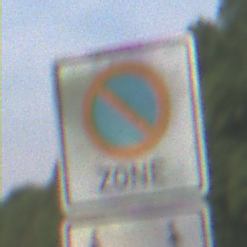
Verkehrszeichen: BeginnEingeschraenktesHalteverbotZone
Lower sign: CarsharingfahrzeugeFrei
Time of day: SunriseSunset
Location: Outdoor (Nature)
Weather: PartlyCloudy
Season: NotSpecified
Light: Natural